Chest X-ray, AP view. Patient: 29 years old, sex M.
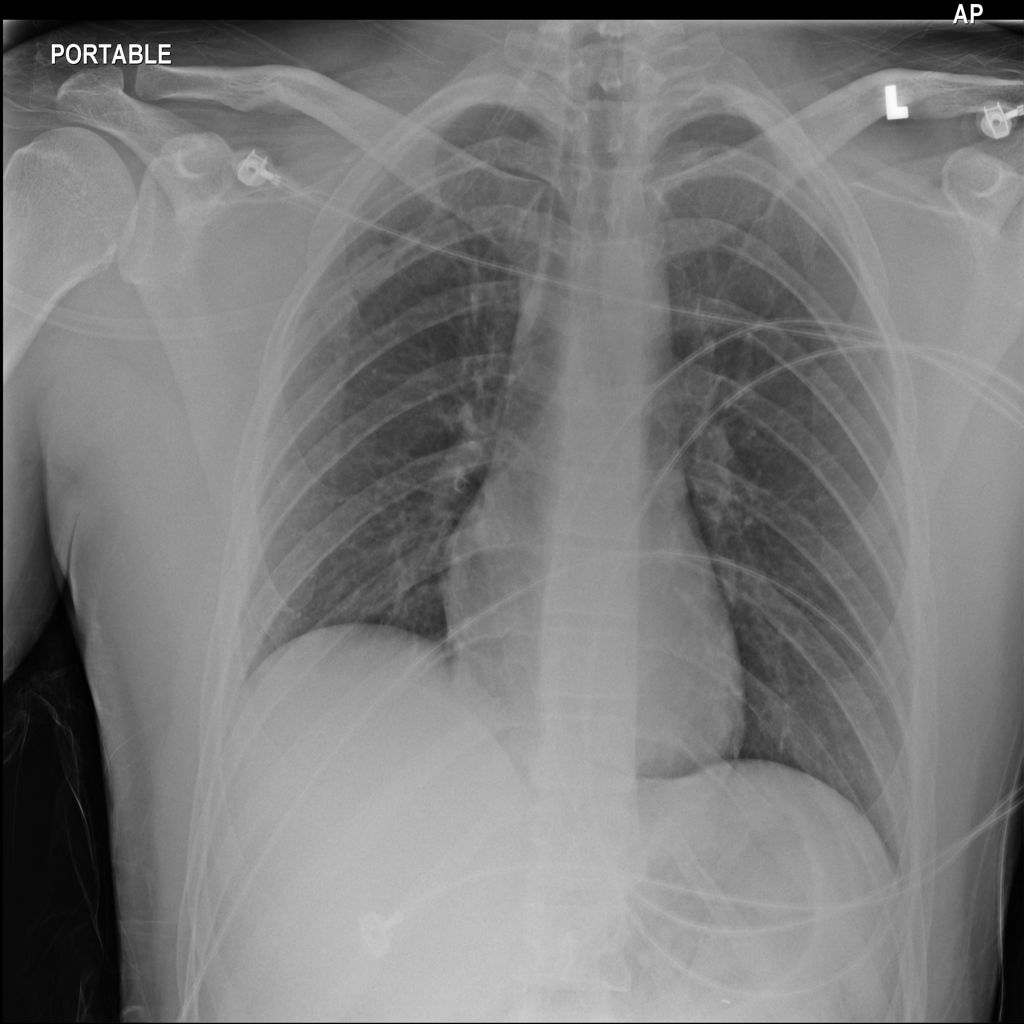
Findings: No Finding